Question: I want to insert a date record to an Access database. Here is my code:
'''
cmd.CommandText = "INSERT INTO AlarmHistory(Date) VALUES ('6/8/2012')";
cmd.ExecuteNonQuery();
'''
It gives 'Syntax error in INSERT INTO statement.' error at second row.
The screenshot that show my cell data type on db is below.

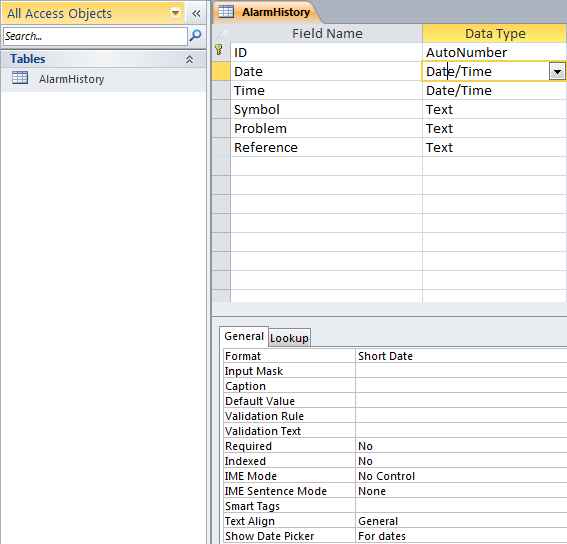
Answer: Use parameters
'''
cmd.CommandText = "INSERT INTO AlarmHistory([Date]) VALUES (?)";
cmd.Parameters.AddWithValue("@date", new DateTime(2012,06,8));
cmd.ExecuteNonQuery();
'''
This will preserve your code from <URL> and you could stop to worry about quoting your values-
Just tried creating a dummy database. It's the Date Field. You should enclose in square brackets because 'Date' is a reserved keyword
<URL> of the reserved keywords for Jet 4.0